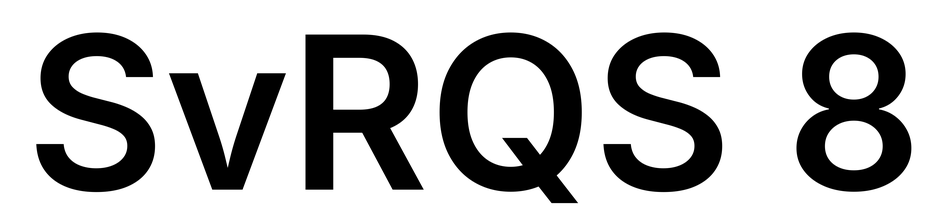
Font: Inter_SemiBold